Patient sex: F
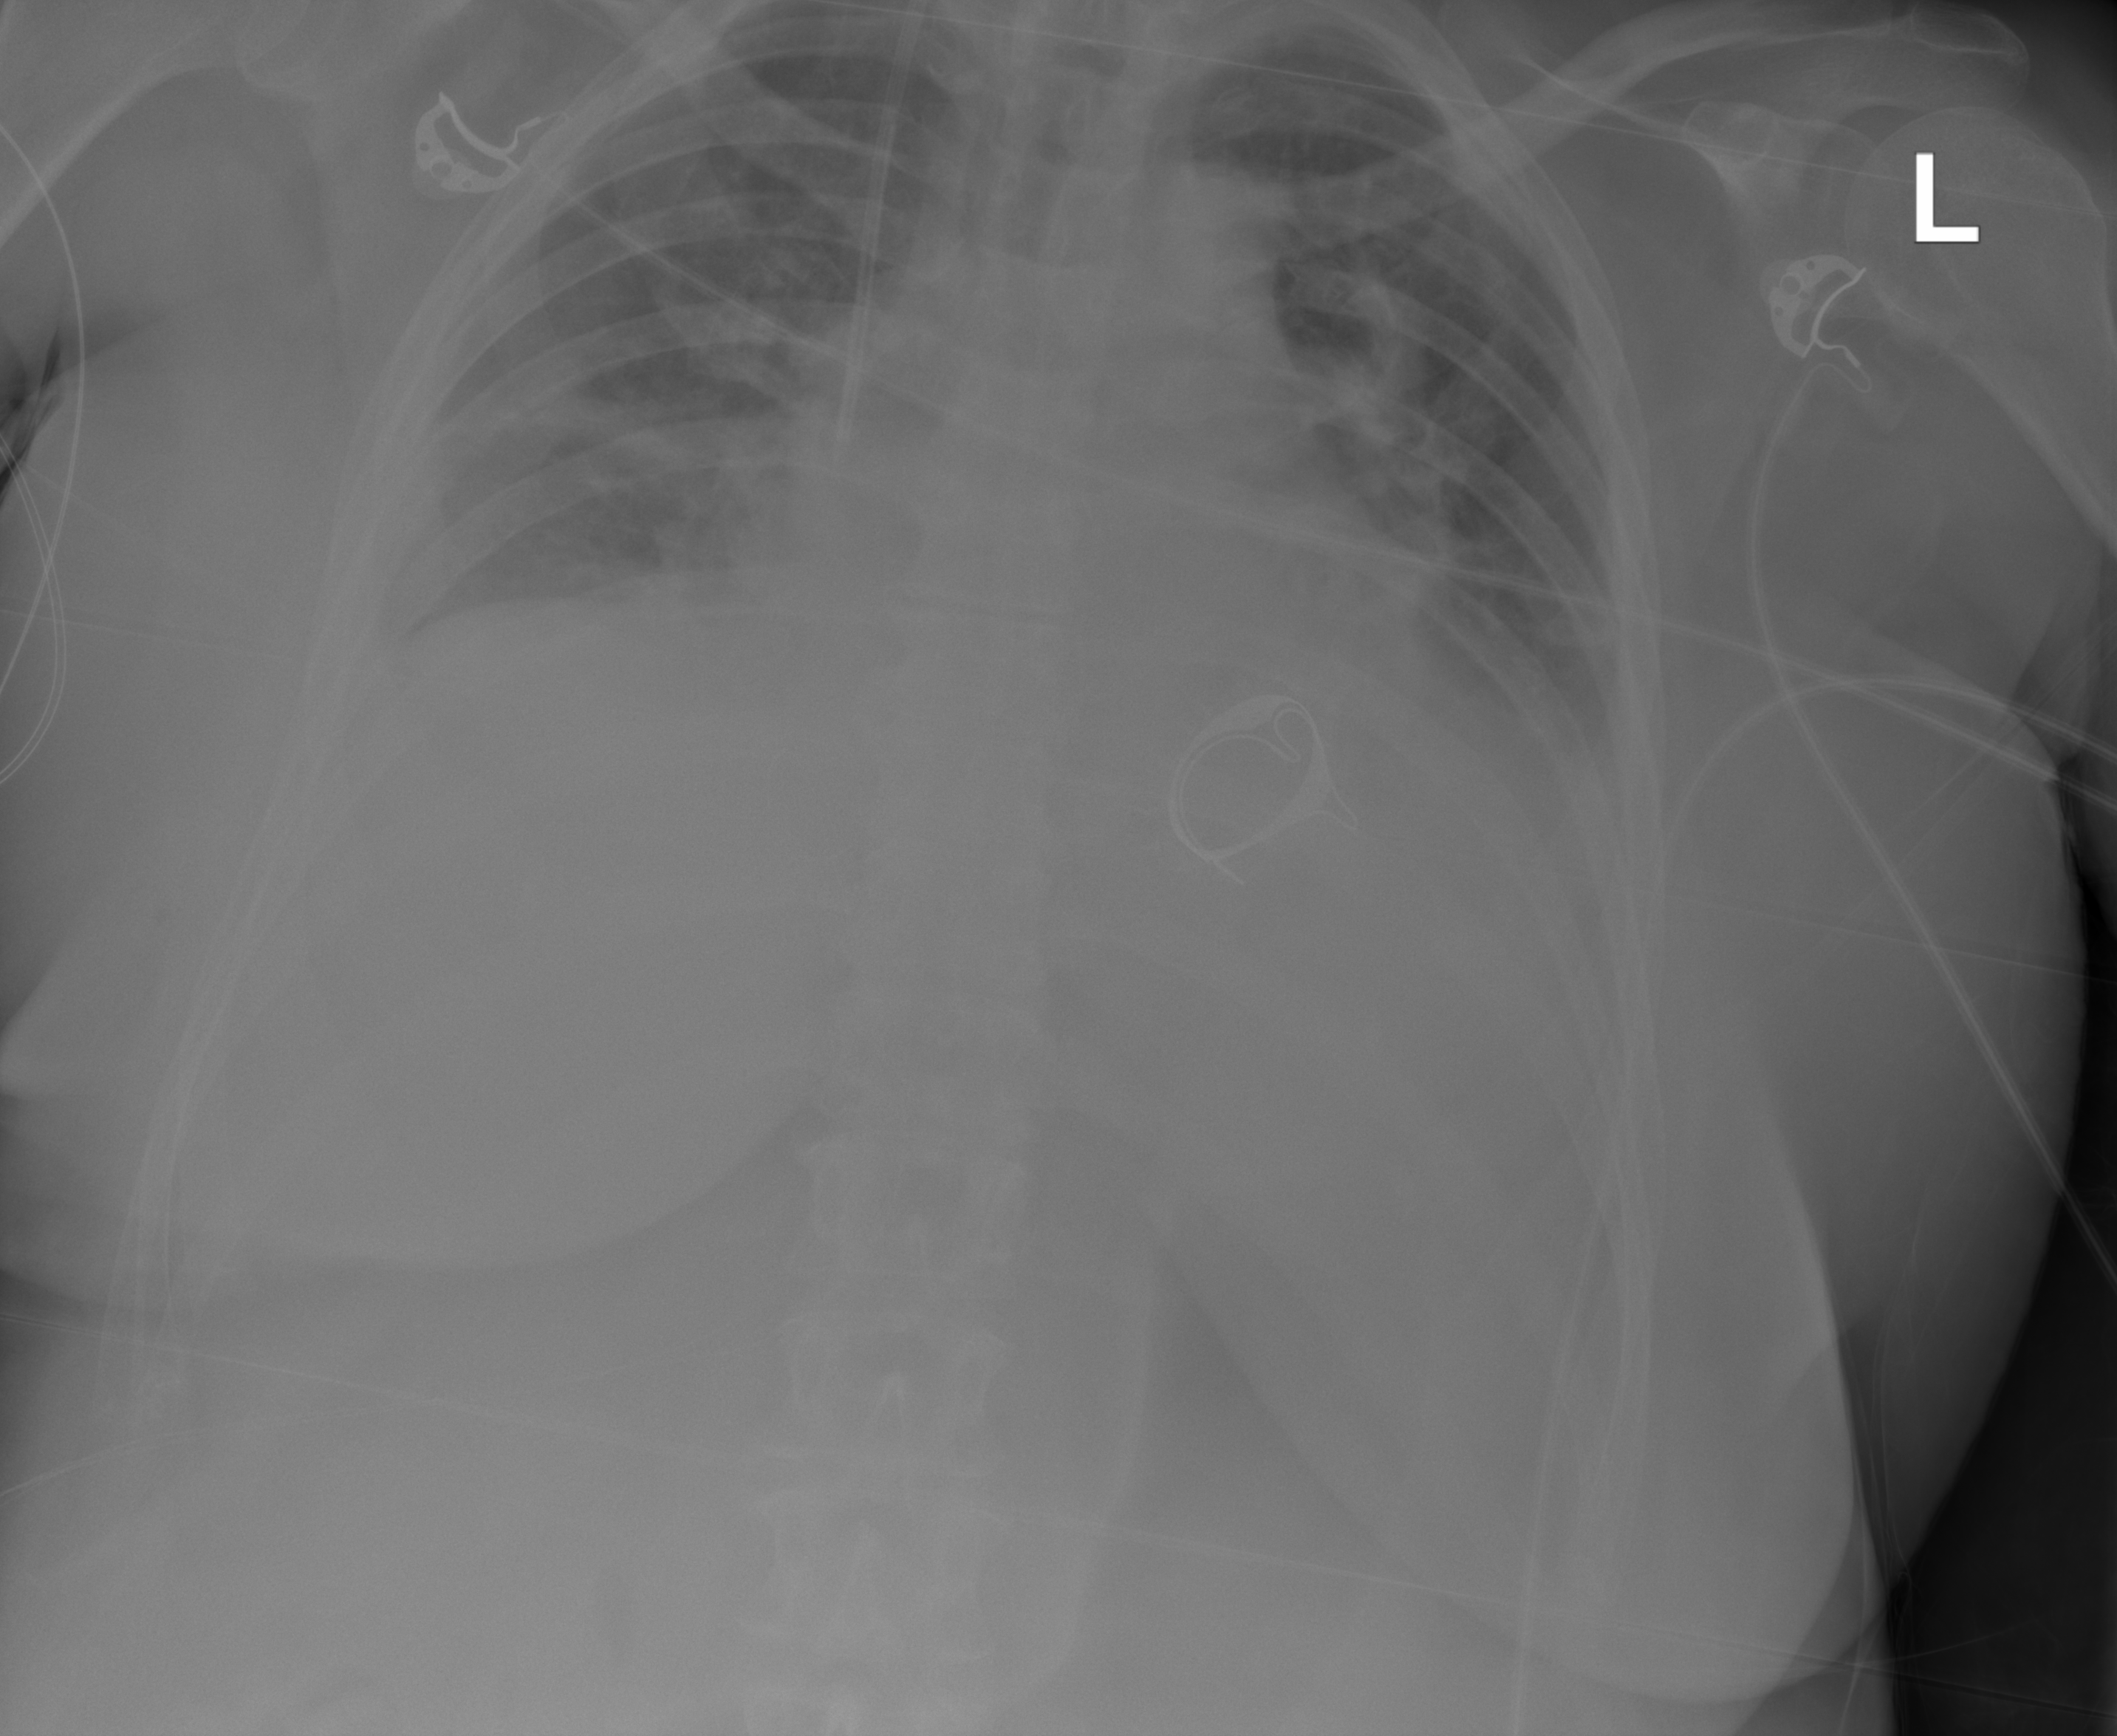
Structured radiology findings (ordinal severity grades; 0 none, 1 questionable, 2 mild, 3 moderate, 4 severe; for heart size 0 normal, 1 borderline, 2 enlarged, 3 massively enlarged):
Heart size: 2
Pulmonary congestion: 2
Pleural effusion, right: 2
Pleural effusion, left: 2
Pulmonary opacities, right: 2
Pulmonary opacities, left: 2
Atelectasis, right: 2
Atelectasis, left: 2